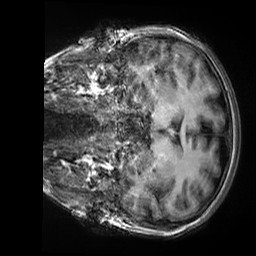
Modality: T1w
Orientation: coronal
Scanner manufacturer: siemens
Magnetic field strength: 3 T
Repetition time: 2.5 s
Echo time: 0.00299 s